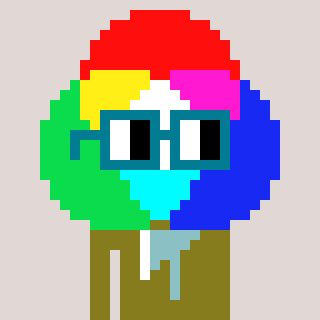
a pixel art character with square dark green glasses, a color circle-shaped head and a gunk-colored body on a warm background